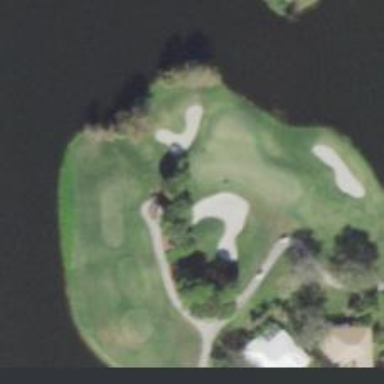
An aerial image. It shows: Golf hole.